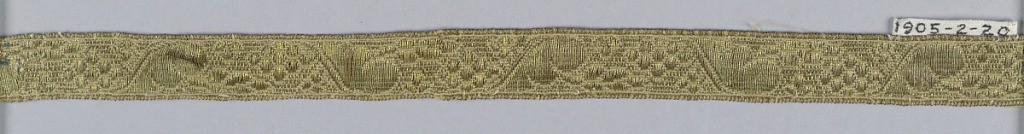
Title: Trimming
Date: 17th century
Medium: silk, metallic thread Technique: woven
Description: Design of half leaves and open flowers.